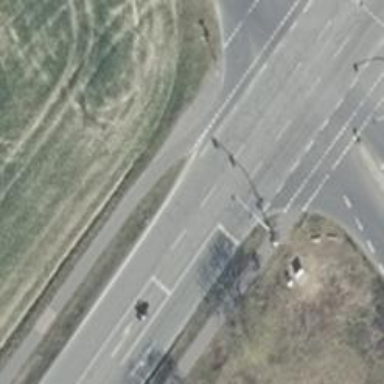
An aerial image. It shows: Road with traffic signals for signaling.